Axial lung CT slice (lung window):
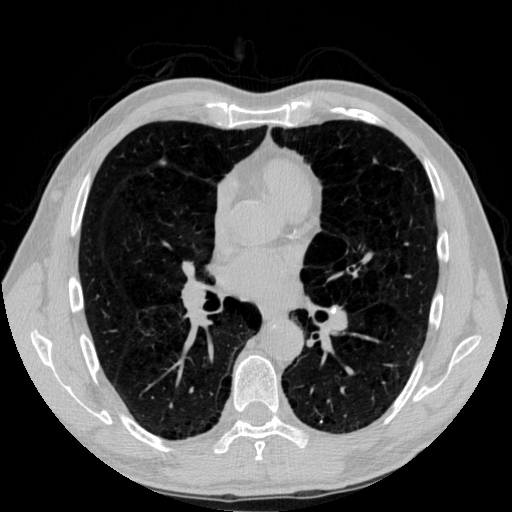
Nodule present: no